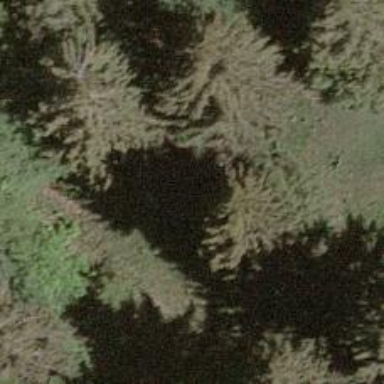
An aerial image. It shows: Single tag "natural: tree."